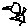
Label: bird